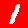
Digit: 1